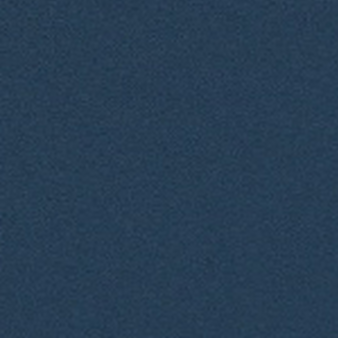
Label: other